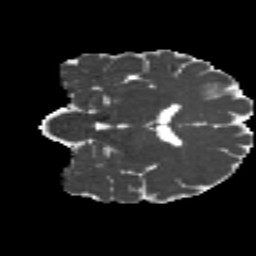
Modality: MD
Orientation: coronal
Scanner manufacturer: siemens
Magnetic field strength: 3 T
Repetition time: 4.16 s
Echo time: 0.0806 s